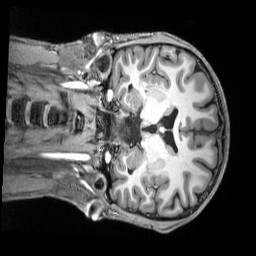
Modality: T1w
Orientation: coronal
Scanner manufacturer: siemens
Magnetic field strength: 3 T
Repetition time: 2.5 s
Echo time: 0.00343 s